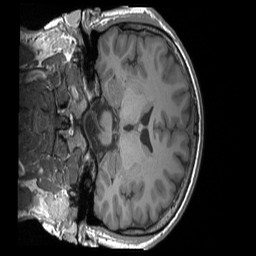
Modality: T1w
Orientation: coronal
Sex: male
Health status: ill
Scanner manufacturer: siemens
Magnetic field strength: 3 T
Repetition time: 1.66 s
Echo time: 0.00254 s